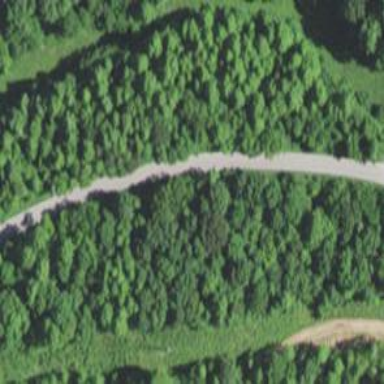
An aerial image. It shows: Secondary road.